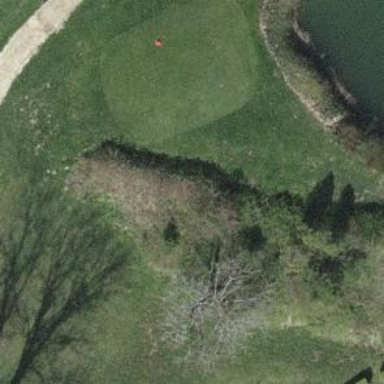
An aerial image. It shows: Grassy area designated as golf tee.